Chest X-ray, PA view. Patient: 44 years old, sex F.
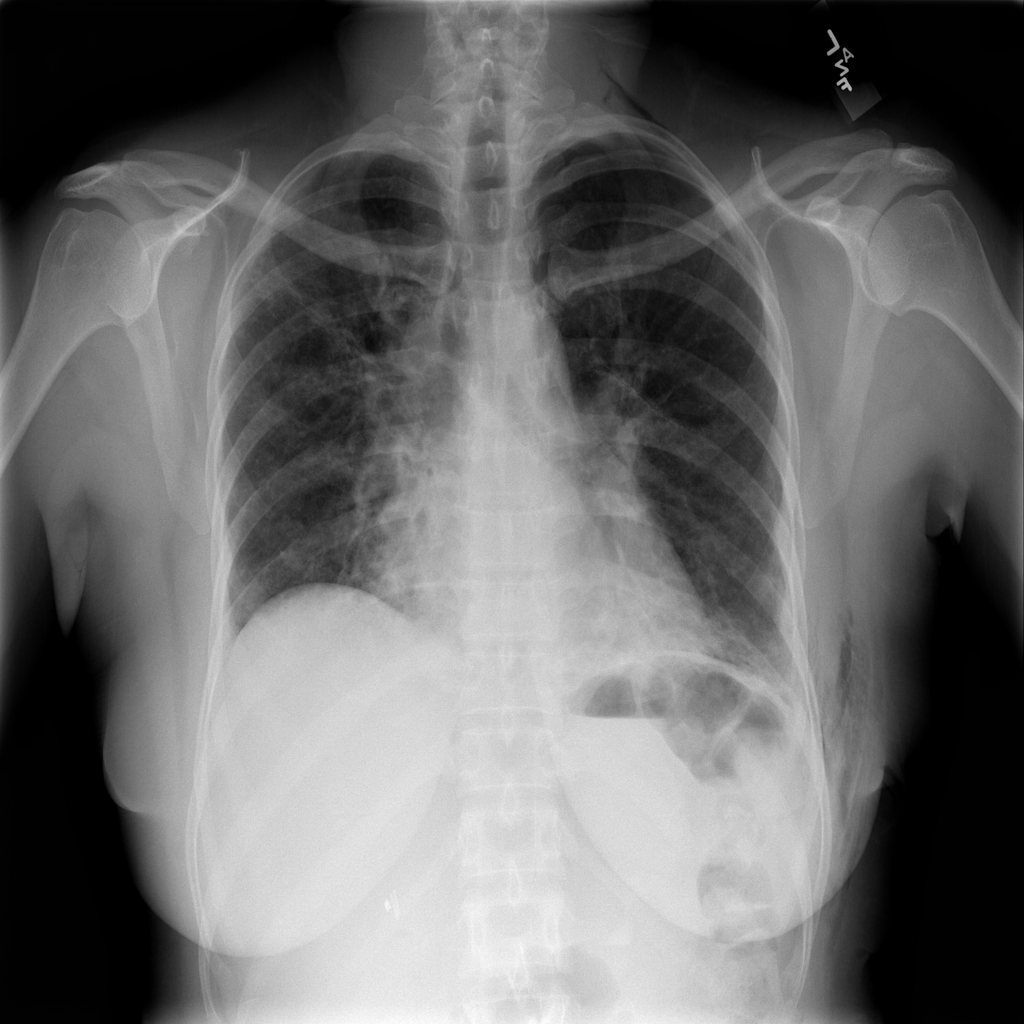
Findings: Emphysema